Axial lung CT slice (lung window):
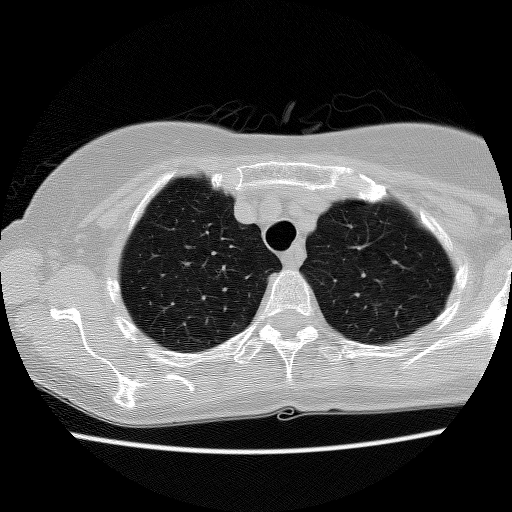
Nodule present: no